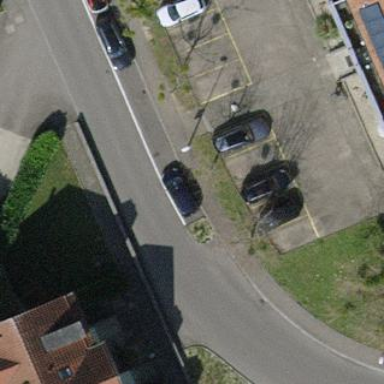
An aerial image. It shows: Street side parking area.